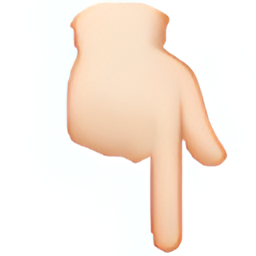
Name: white down pointing backhand index
Emoji: 👇🏻
Group: People & Body
Sub-group: hand-single-finger